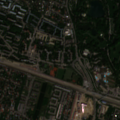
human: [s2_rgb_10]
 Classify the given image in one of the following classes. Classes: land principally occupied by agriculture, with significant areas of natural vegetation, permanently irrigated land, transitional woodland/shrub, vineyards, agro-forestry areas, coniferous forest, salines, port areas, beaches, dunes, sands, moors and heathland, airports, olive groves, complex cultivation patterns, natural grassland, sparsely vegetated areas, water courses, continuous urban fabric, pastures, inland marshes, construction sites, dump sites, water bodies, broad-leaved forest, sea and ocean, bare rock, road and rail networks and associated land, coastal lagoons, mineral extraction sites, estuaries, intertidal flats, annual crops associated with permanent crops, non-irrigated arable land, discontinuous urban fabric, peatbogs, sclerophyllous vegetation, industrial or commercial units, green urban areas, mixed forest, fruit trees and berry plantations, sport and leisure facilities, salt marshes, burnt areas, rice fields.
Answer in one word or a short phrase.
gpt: discontinuous urban fabric, green urban areas